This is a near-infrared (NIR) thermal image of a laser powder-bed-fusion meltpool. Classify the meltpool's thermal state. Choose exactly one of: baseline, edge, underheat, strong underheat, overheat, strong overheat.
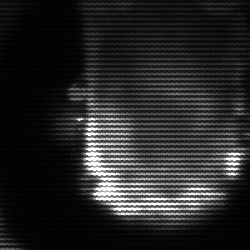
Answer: baseline